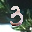
Label: 3